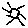
Label: sun